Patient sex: M
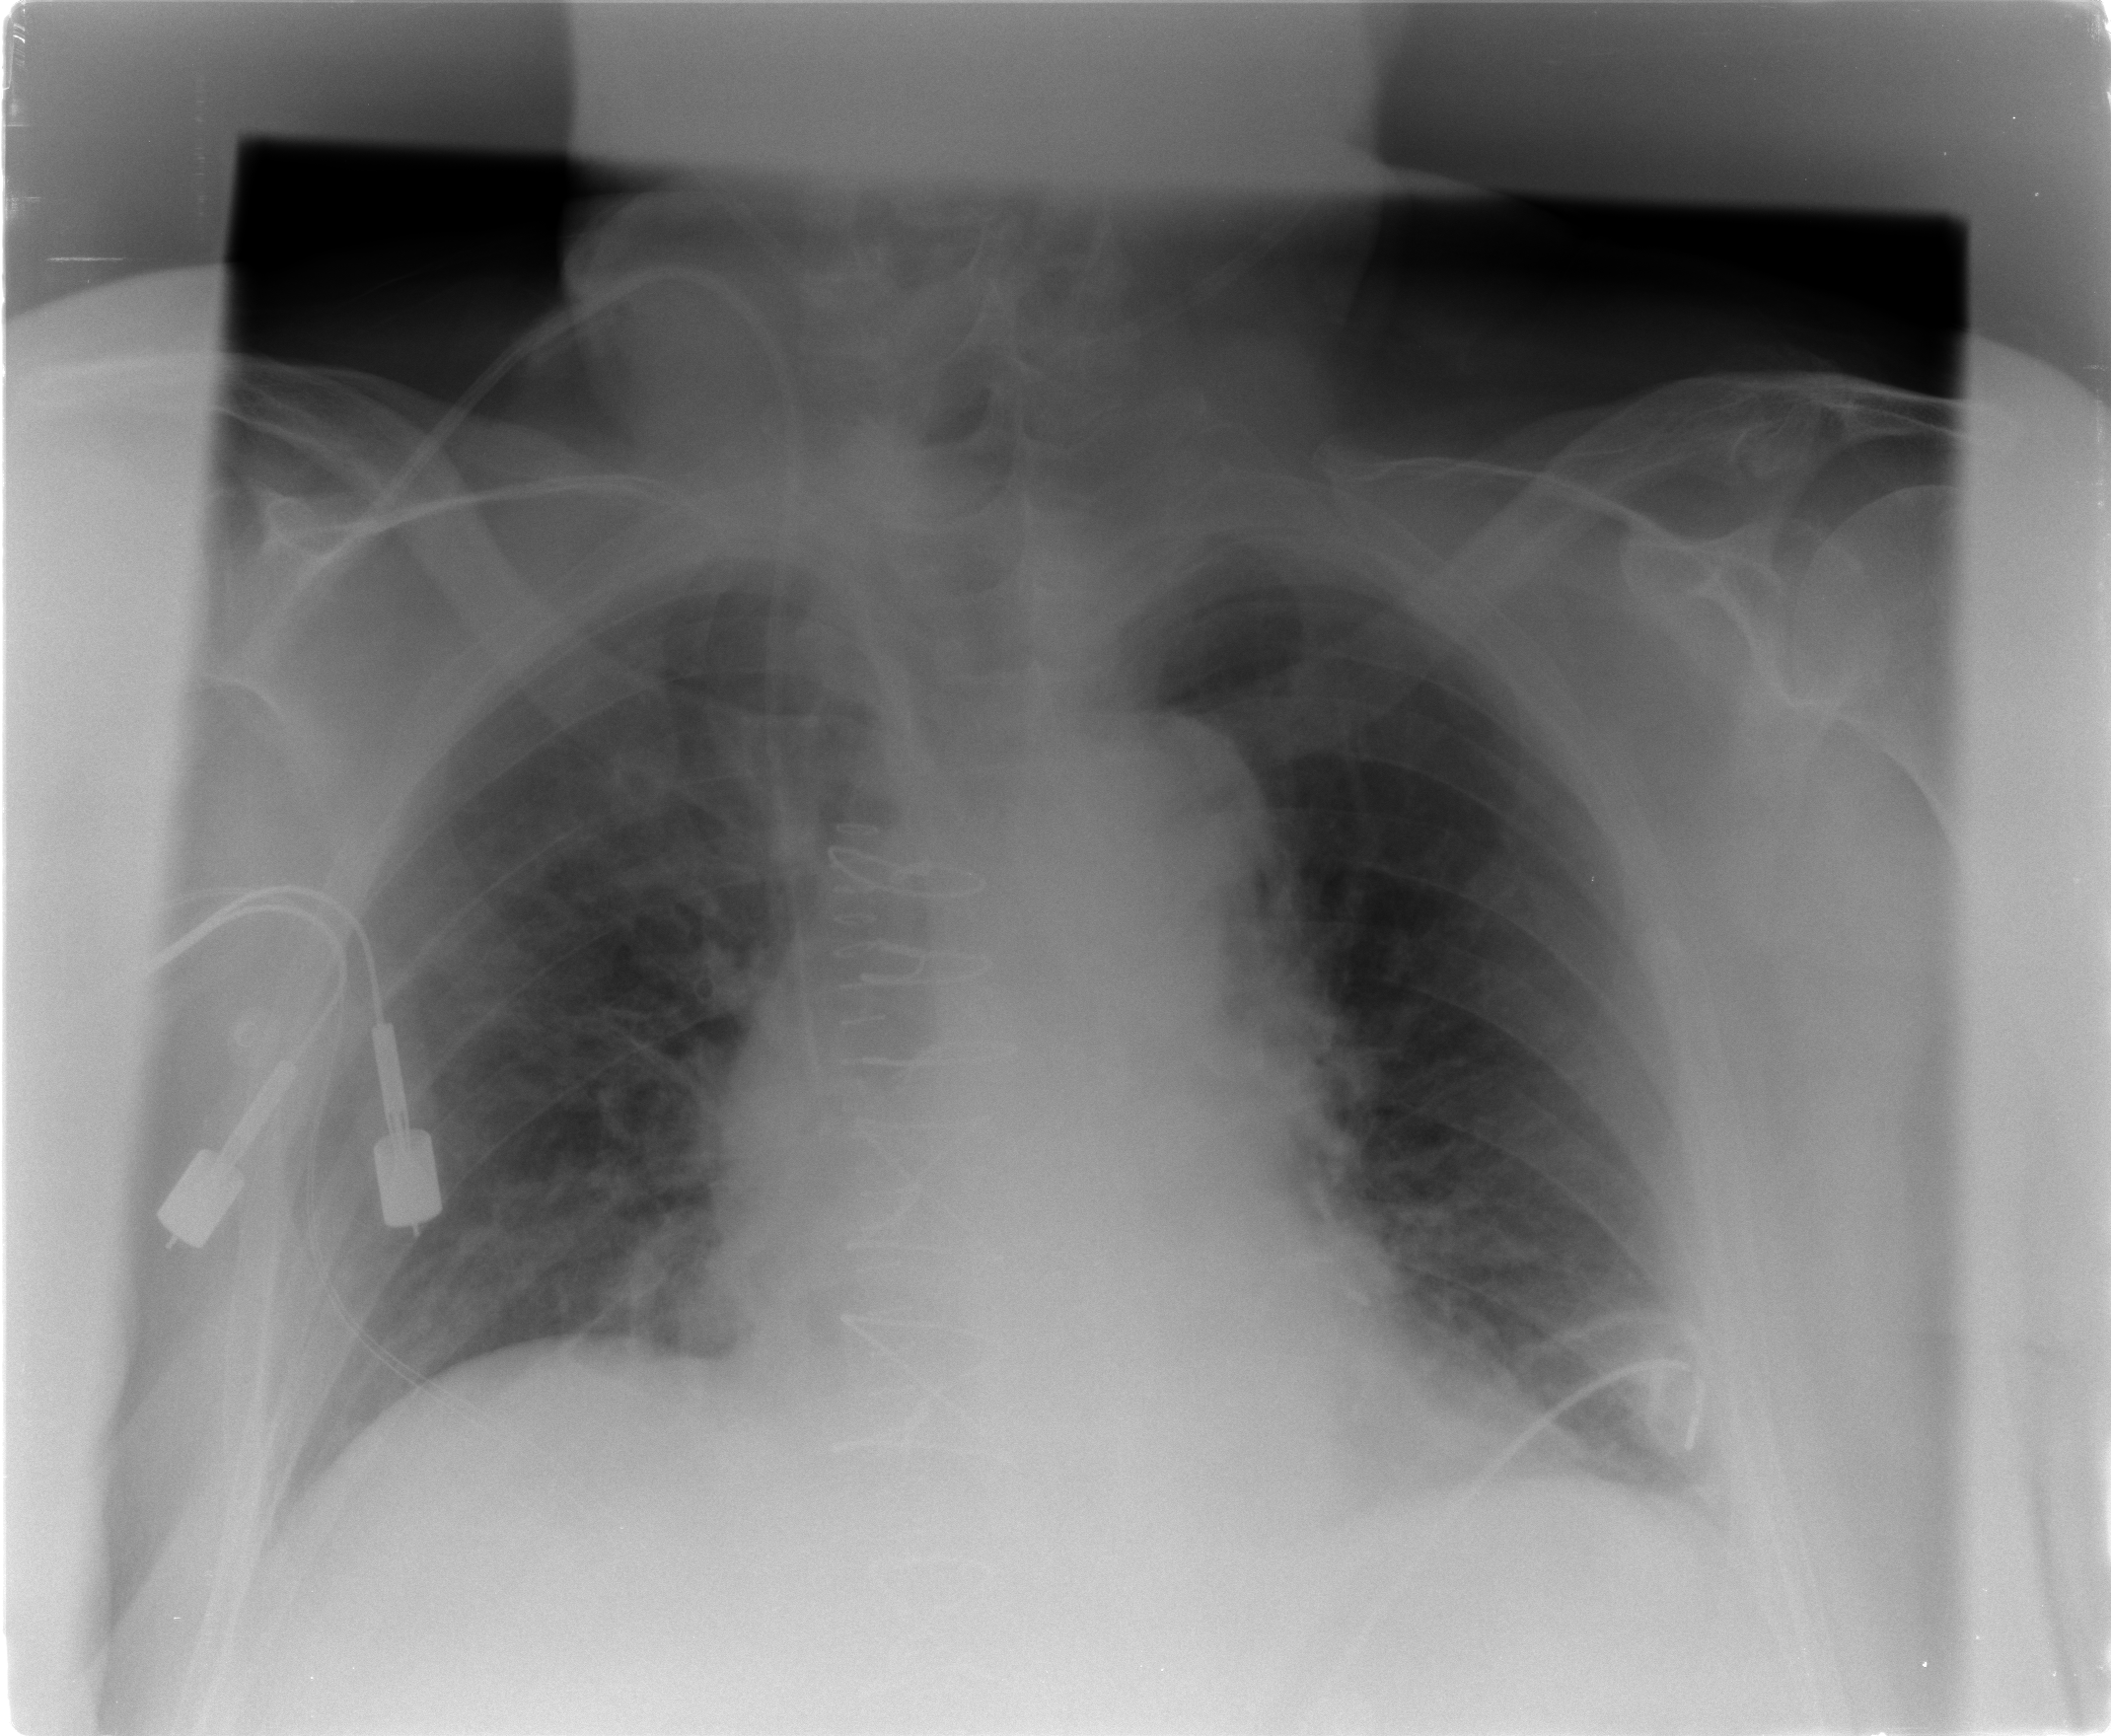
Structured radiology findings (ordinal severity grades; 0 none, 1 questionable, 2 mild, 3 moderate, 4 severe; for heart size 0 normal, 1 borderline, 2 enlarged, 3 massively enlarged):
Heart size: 2
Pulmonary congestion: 2
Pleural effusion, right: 0
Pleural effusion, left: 0
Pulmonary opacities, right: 0
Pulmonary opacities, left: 0
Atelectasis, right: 2
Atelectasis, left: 1